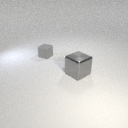
small gray rubber cube behind large gray metal cube